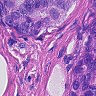
Metastatic tissue present: yes